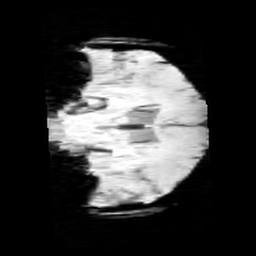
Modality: minIP
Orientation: coronal
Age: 10
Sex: female
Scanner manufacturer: siemens
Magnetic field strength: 3 T
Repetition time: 0.027 s
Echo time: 0.02 s